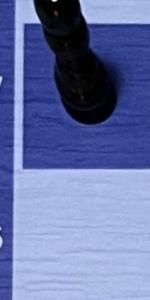
Label: Empty